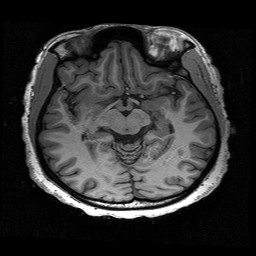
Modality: T1w
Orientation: coronal
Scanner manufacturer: siemens
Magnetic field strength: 3 T
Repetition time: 2.53 s
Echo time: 0.00267 s